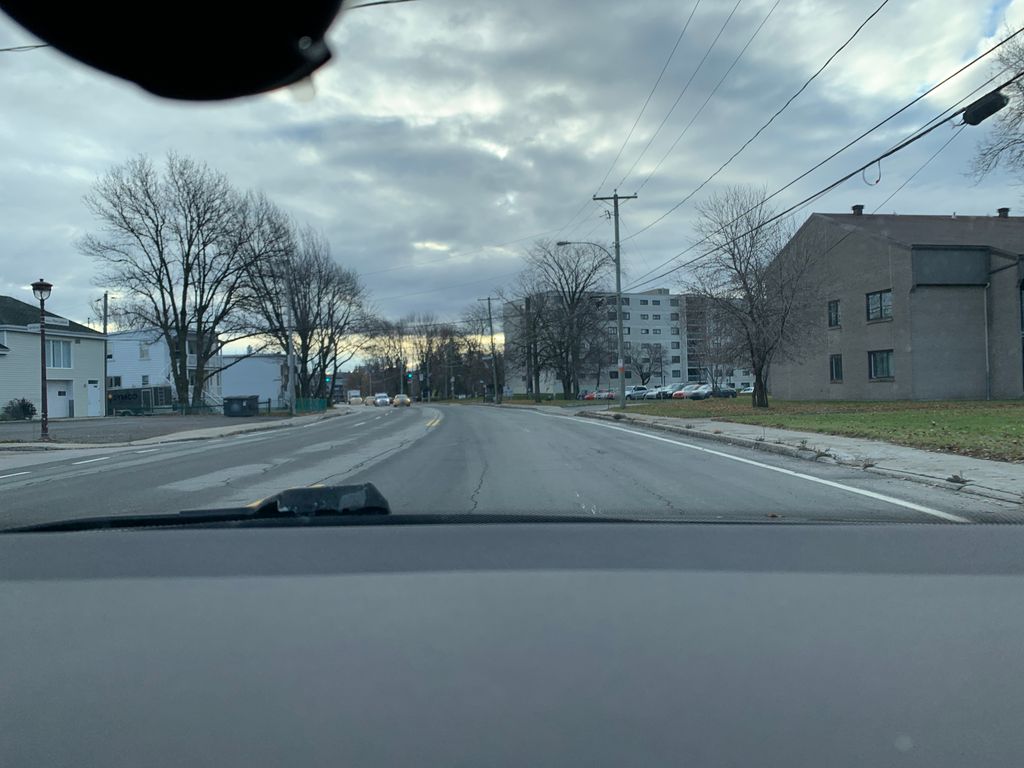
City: quebec_city